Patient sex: M
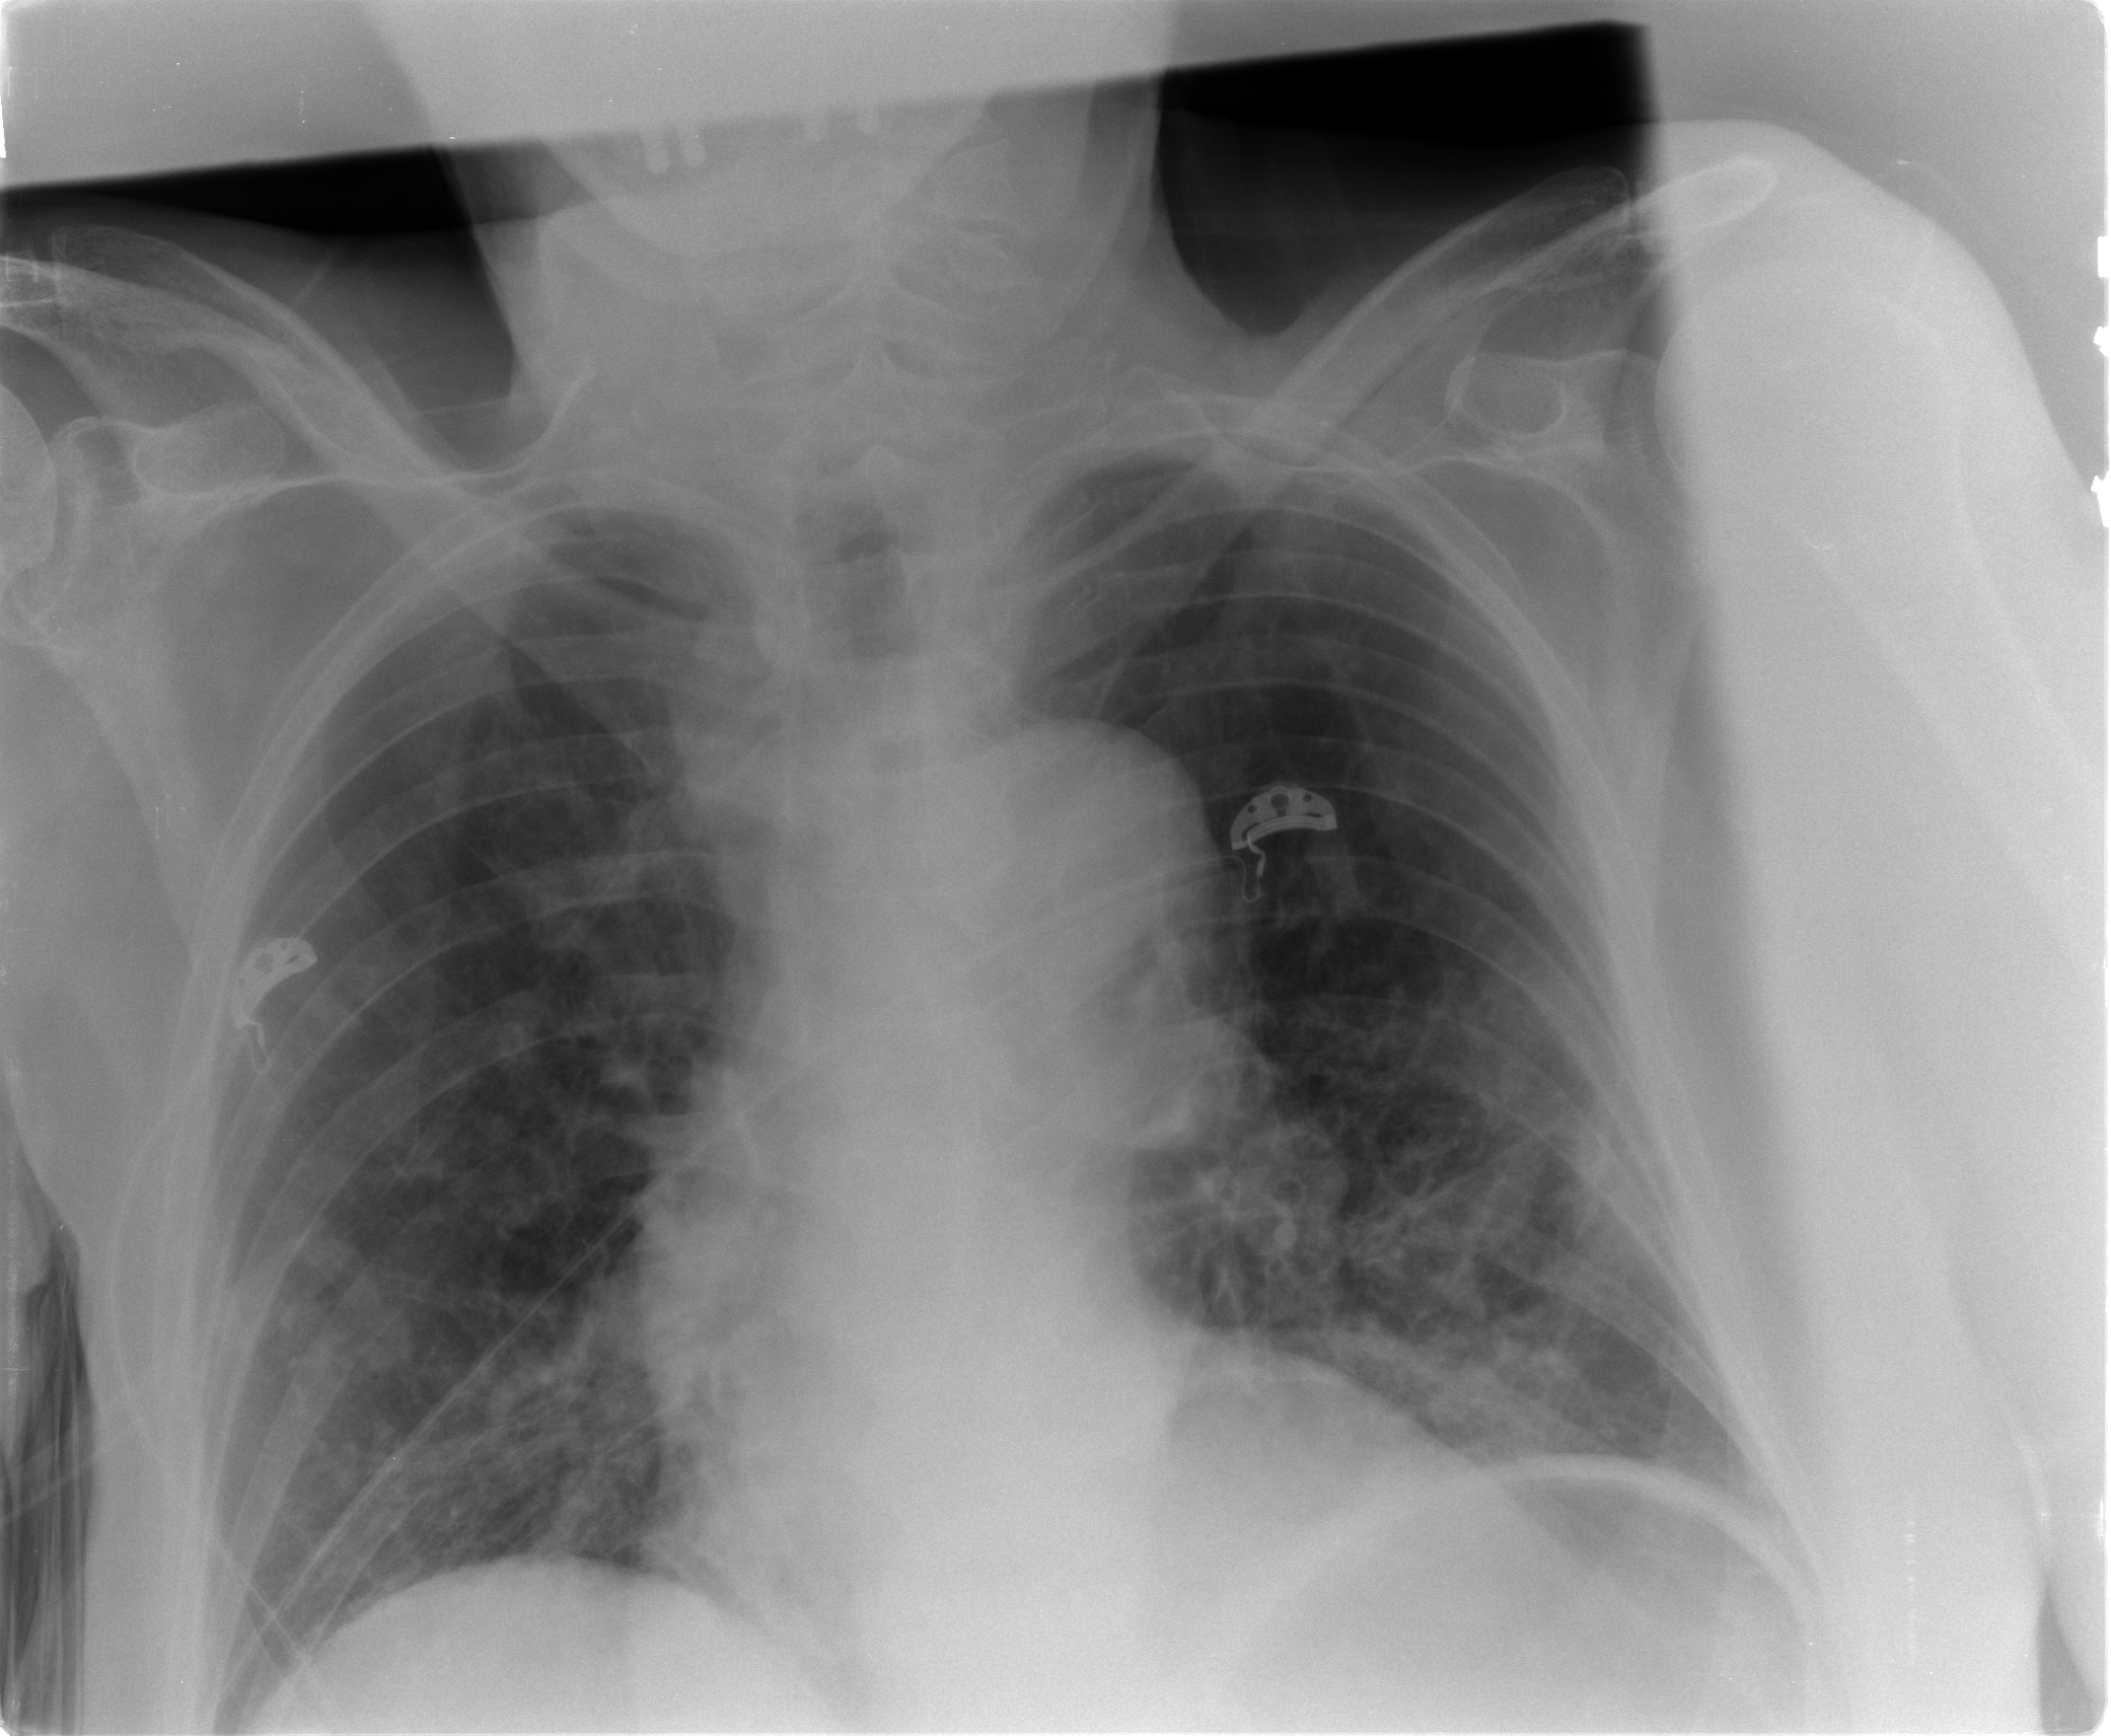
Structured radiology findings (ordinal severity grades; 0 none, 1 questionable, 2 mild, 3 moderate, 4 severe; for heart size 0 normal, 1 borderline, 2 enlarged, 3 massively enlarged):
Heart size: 2
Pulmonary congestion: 2
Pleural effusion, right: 0
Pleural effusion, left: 1
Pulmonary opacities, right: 2
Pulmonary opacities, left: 2
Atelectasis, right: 2
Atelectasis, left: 2